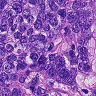
Metastatic tissue present: yes